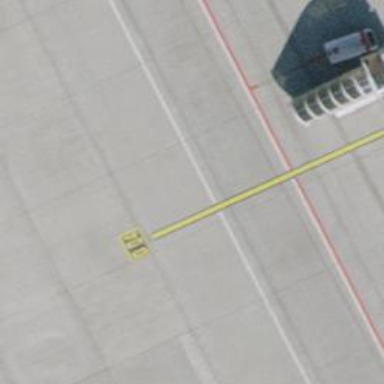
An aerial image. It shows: Airport parking position.